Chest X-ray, PA view. Patient: 46 years old, sex M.
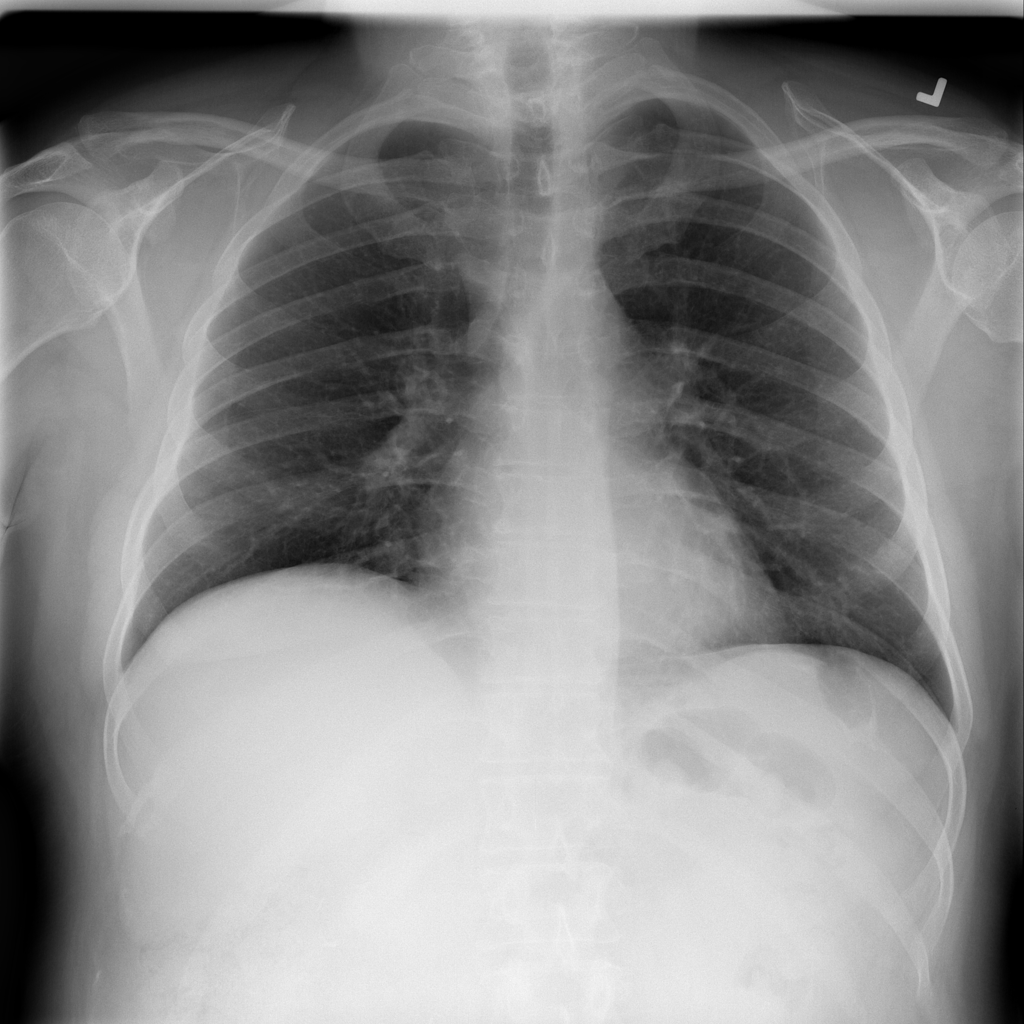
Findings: Atelectasis, Infiltration